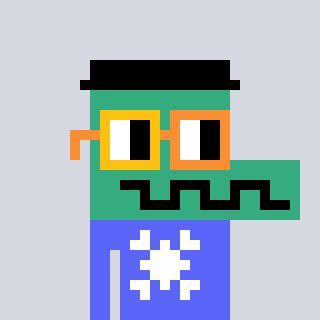
a pixel art character with square yellow and orange glasses, a crocodile-shaped head and a purple-colored body on a cool background